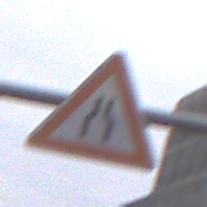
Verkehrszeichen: VerengteFahrbahn
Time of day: MorningAfternoon
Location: Outdoor (Urban)
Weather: Overcast
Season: NotSpecified
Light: Natural